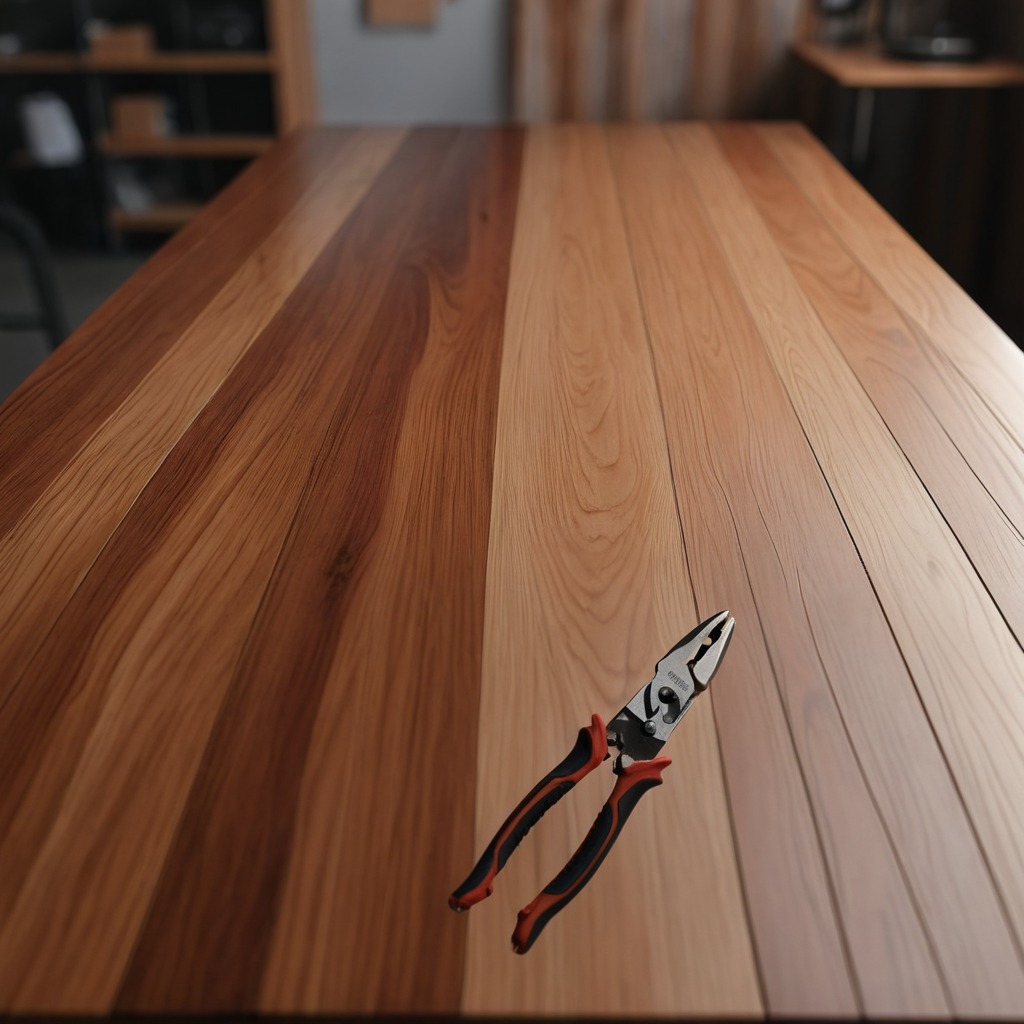
A plier is lying on a wooden table in a carpentry studio.